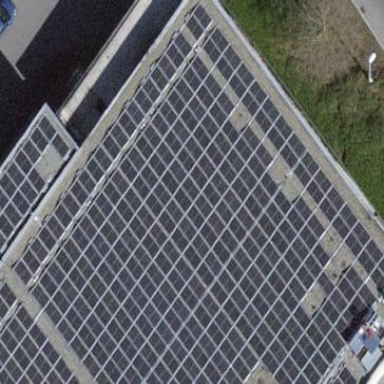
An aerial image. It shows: Solar power generator using photovoltaic panels.